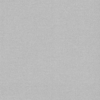
Label: dusty